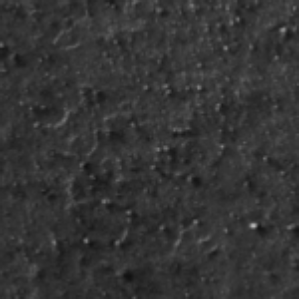
Label: frost